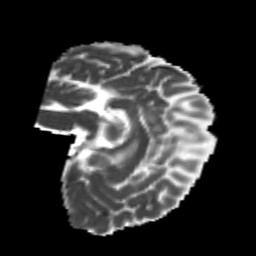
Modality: MD
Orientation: sagittal
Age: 19
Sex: female
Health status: healthy
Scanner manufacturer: philips
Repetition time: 7.389 s
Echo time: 0.08599 s